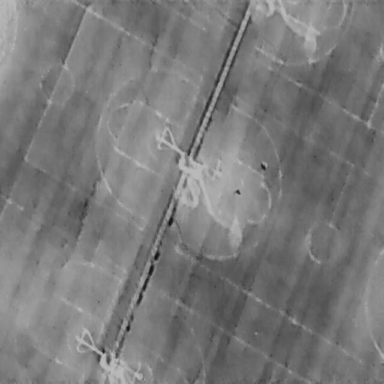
There are two People in the infrared image.